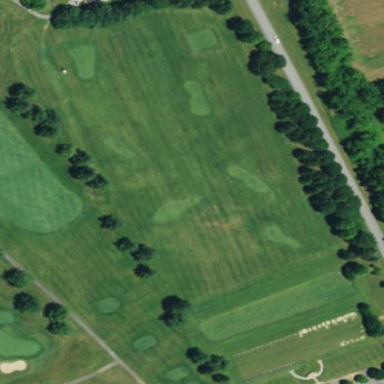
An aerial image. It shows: Grassy area used as driving range for golf.